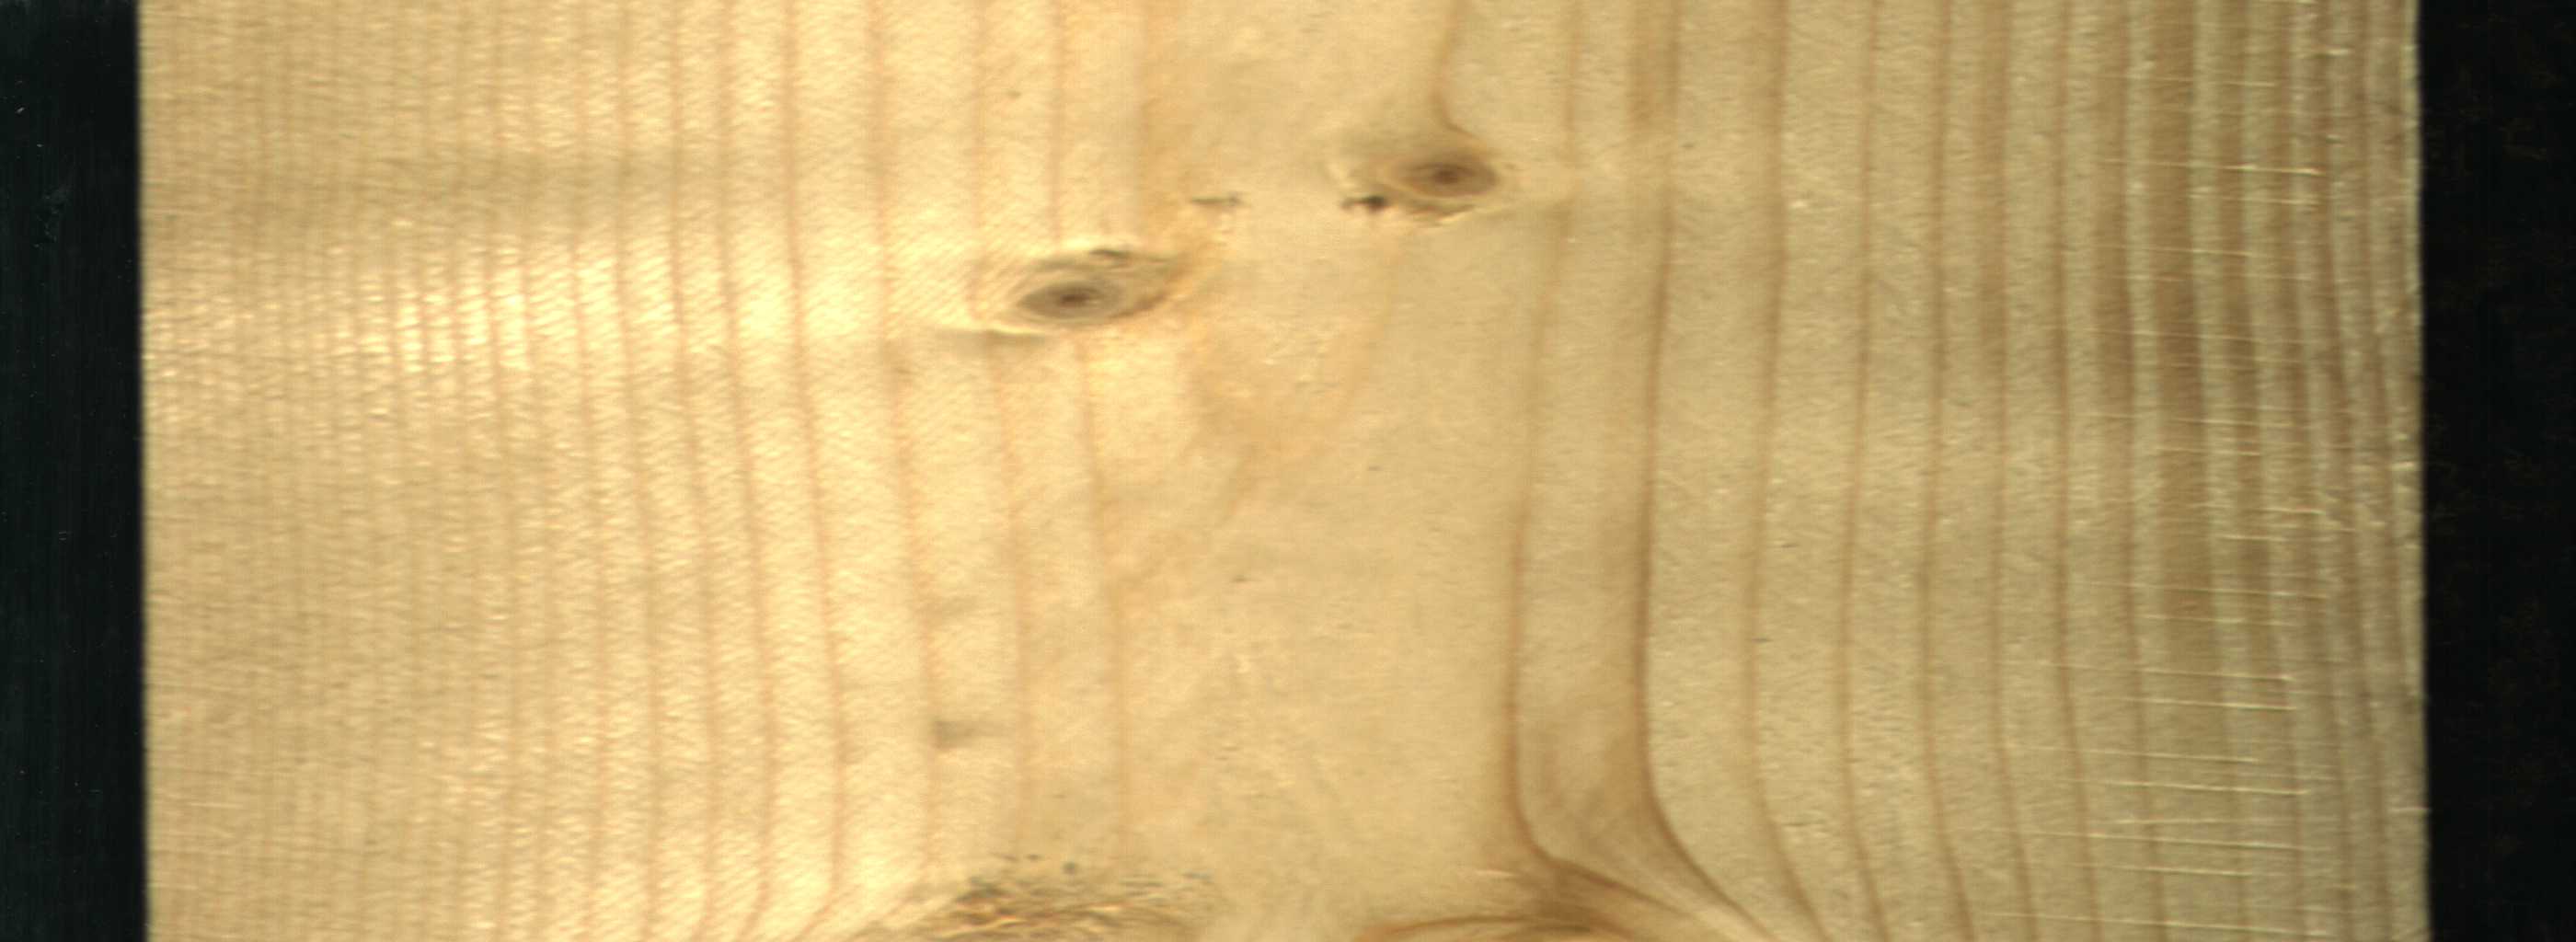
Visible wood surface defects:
Live_Knot
Live_Knot